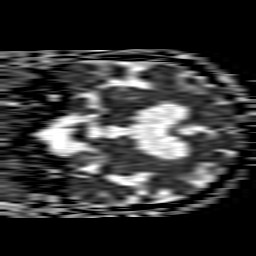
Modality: ADC
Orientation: coronal
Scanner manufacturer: philips
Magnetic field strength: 1.5 T
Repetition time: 3.681 s
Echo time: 0.09411 s